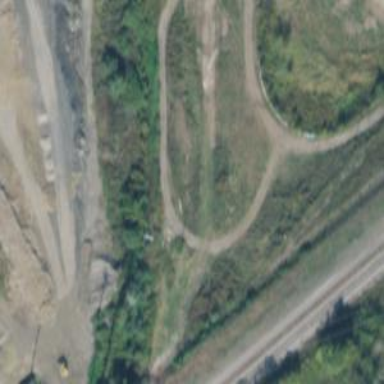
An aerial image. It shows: Abandoned railway.